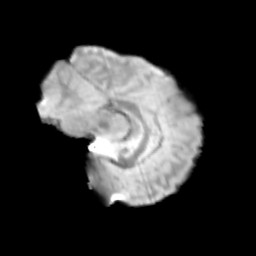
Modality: T2w
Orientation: sagittal
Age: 9
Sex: male
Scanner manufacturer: siemens
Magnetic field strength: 3 T
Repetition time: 3.8 s
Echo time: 0.07 s